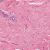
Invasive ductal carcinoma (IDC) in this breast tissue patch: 0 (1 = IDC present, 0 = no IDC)